Question: I made a AlertDialog which let users choose 1 of the 4 options I display.
The first 3 let's them directly call a number when they click it and the 4th one displays a different view.
This is how it looks right now:

As the 4th option purposes a different task I want to make it look different because users can get confused.
I thought of putting an 'call-icon' next to the first 3 option and an arrow next to the 4th option.
Now remains my question;
Here is the code that creates the dialog:
'''
public void AlarmMenu(){
final CharSequence[] items = {"Politie", "Ambulance", "Brandweer", "Tips >"};
AlertDialog.Builder builder = new AlertDialog.Builder(this);
builder.setItems(items, new DialogInterface.OnClickListener() {
public void onClick(DialogInterface dialog, int item) {
switch (item){
case 0:
break;
case 1:
break;
case 2:
break;
case 3:
break;
}
}
});
AlertDialog alert = builder.create();
alert.show();
}
'''
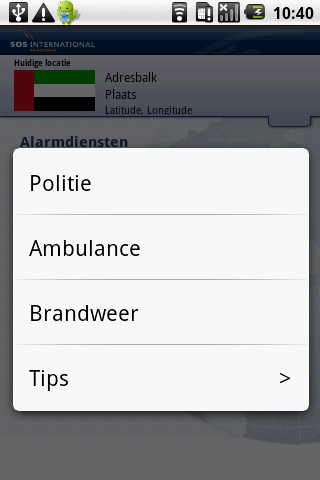
Answer: I dont think that you can do it with an AlertBuilder. You should rather choose to create a custom dialog following e.g. this tutorial:
<URL>